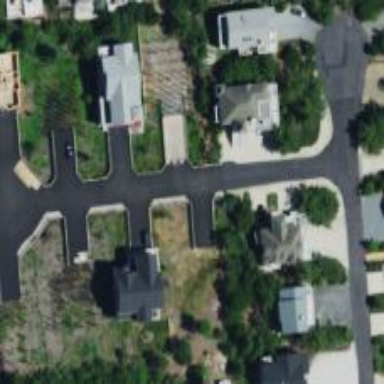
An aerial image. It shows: Residential road with beam bridge.